This grayscale texture is a bearing vibration snapshot reshaped row-by-row into a square image. Classify the bearing condition as one of: normal, inner_race, outer_race, ball.
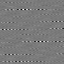
Answer: outer_race